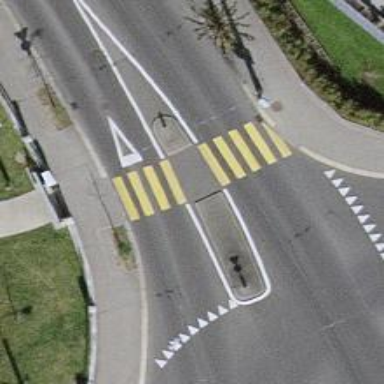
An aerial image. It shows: Uncontrolled zebra crossing with central island.